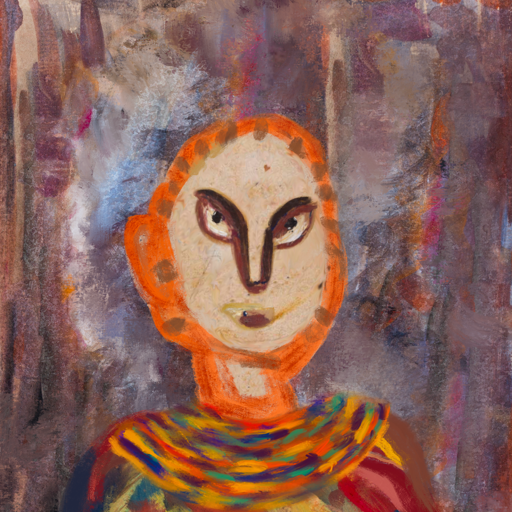
Background: Hypocrite, Head And Neck Front: Rupkatha, Face Front: After_Raid, Bust: Mother_And_Son_Son, Hair Front: Blank, Head Accessory: Blank, Second Necklace: An_Impression_2, Necklace: Blank, Baby: Blank